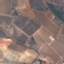
Land use / land cover class: PermanentCrop